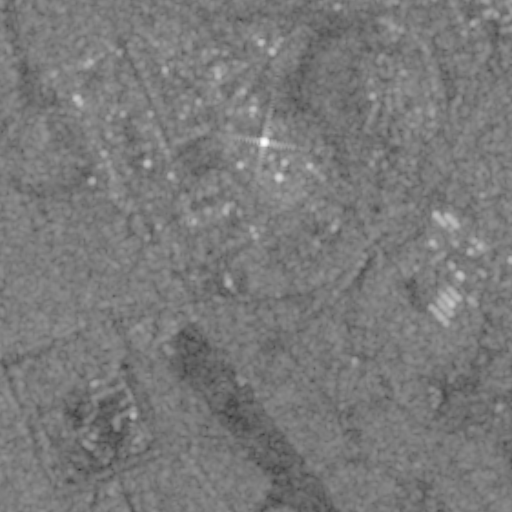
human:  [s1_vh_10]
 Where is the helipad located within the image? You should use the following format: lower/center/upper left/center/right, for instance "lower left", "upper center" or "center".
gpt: The helipad is located in the lower center of the image.
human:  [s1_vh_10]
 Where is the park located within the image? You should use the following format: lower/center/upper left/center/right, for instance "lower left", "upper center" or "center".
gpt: The park is located in the upper right of the image.
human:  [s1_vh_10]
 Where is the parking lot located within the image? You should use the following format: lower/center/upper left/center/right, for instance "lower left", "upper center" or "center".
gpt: The parking lot is located in the upper right of the image.
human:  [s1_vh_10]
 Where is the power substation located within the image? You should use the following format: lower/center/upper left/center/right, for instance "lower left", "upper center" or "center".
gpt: The power substation is located in the upper right of the image.
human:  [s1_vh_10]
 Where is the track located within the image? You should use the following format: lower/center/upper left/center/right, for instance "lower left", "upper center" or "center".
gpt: There is no track in the image.

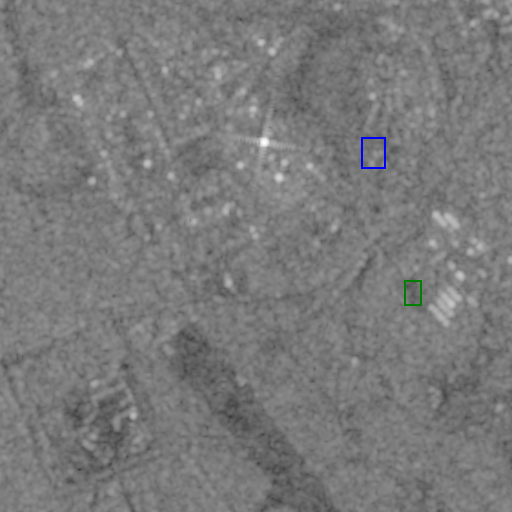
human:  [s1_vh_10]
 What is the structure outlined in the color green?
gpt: The structure outlined in green is a park.
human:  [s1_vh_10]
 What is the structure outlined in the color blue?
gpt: The structure outlined in blue is a parking lot.
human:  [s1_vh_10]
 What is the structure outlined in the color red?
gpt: There is no red outline.